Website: bh-photo
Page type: address-validator
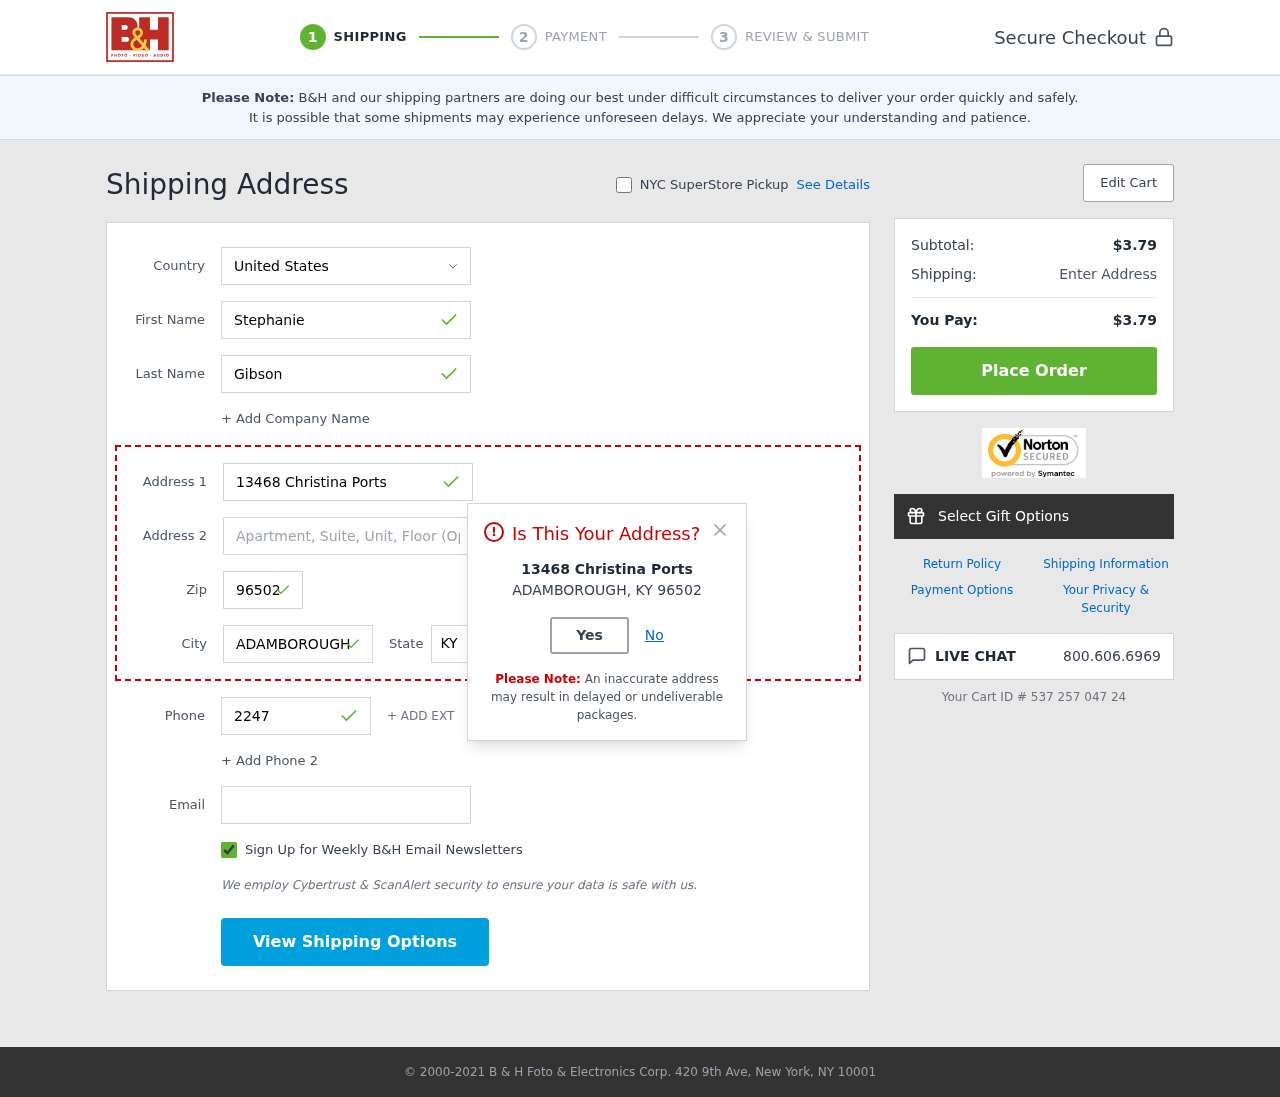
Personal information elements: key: PII_CITY
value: Adamborough
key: PII_COUNTRY
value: United States
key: PII_EMAIL
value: sgibson@yahoo.com
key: PII_FIRSTNAME
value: Stephanie
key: PII_LASTNAME
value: Gibson
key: PII_PHONE
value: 2247946390
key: PII_POSTCODE
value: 96502
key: PII_STATE_ABBR
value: KY
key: PII_STREET
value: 13468 Christina Ports
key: PII_CITY_MODAL
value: ADAMBOROUGH
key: PII_POSTCODE_FULL
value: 96502
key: PII_LOCATION13_POSTCODE_EXT
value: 6502
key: PII_POSTCODE_NUMERIC
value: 96502
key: PII_LOCATION13_POSTCODE_EXT_NUMERIC
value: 6502
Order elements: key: ORDER_SUBTOTAL
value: $3.79
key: ORDER_TOTAL
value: $3.79
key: ORDER_ID
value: Your Cart ID # 537 257 047 24